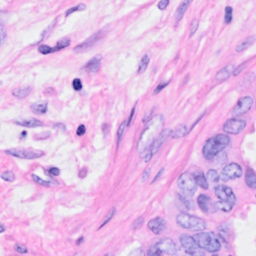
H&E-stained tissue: Breast